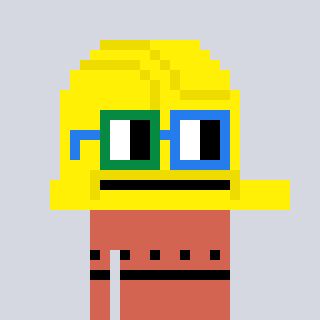
a pixel art character with square green and blue glasses, a construction helmet-shaped head and a peachy-colored body on a cool background